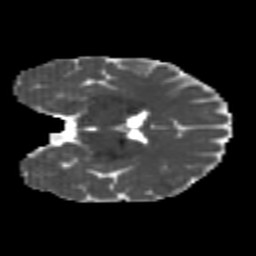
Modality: MD
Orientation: coronal
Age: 21
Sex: female
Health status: healthy
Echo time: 0.074 s